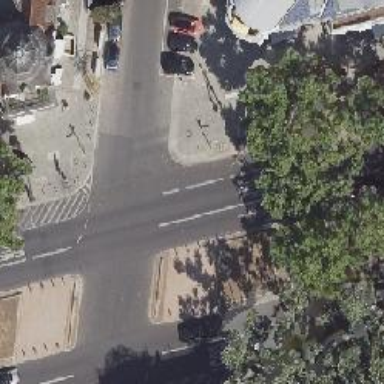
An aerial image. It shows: Asphalt footway with unmarked crossing.